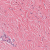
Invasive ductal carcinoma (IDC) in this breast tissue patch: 0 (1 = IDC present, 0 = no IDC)